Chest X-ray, PA view. Patient: 53 years old, sex M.
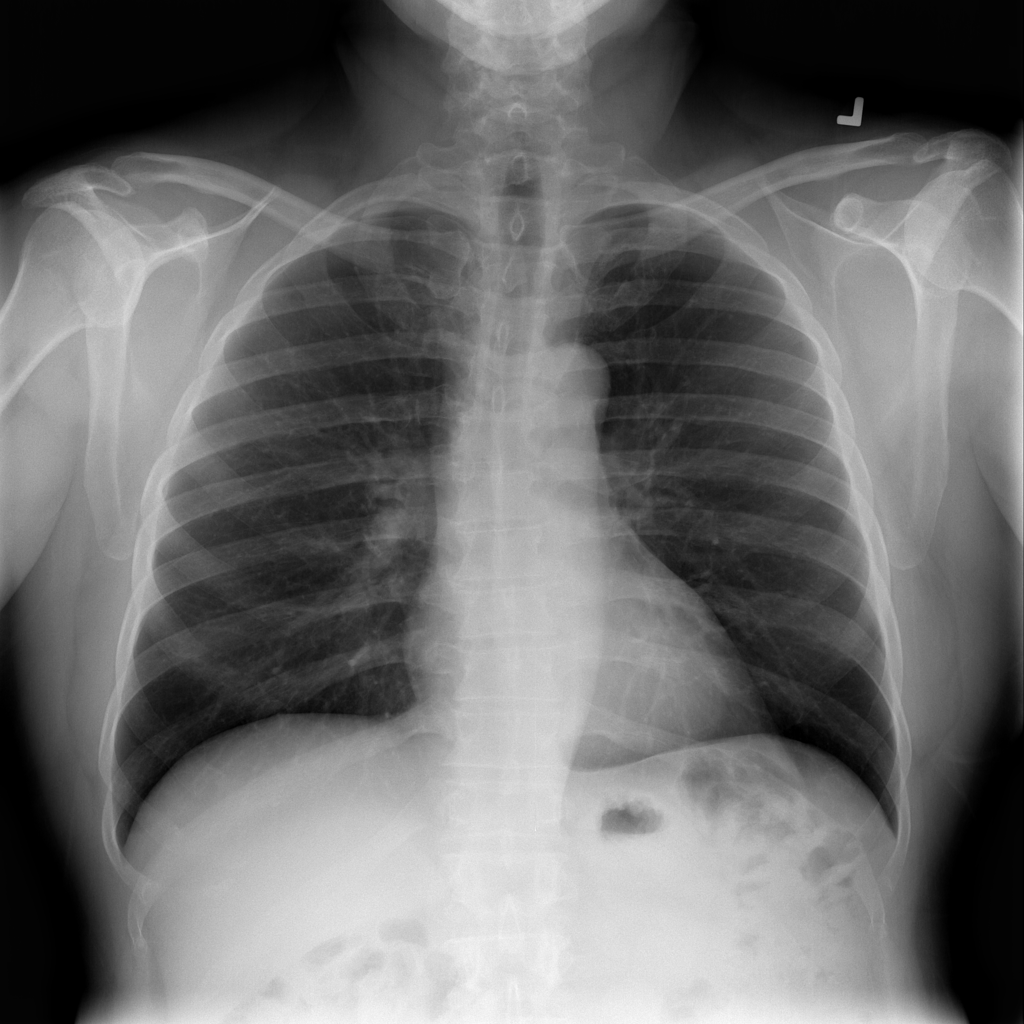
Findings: No Finding